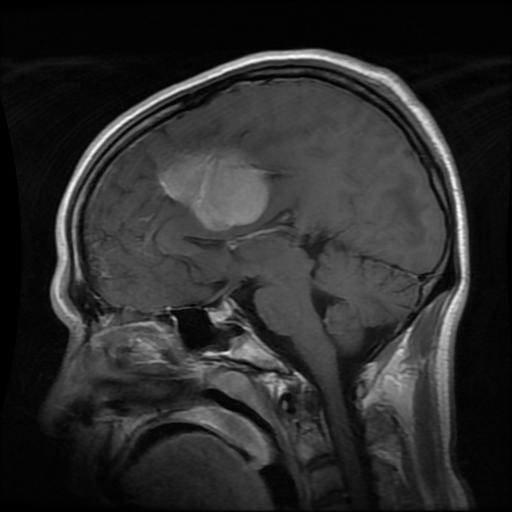
Label: meningioma